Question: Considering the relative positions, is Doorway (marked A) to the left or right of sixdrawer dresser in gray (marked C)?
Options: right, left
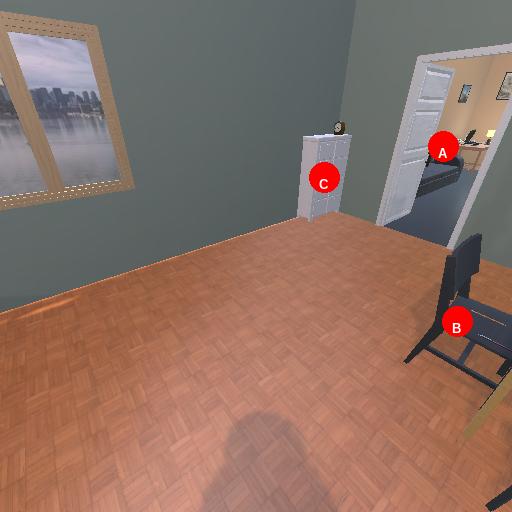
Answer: right